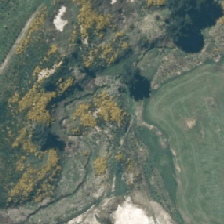
Land cover: herbaceous_freshwater_vege